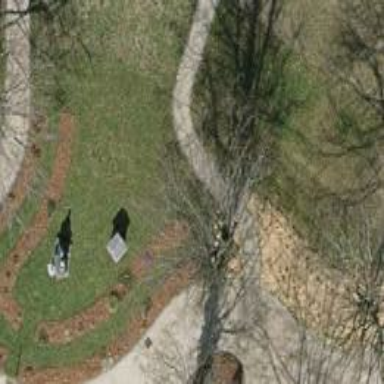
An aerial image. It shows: Cemetery with deciduous broadleaved trees.